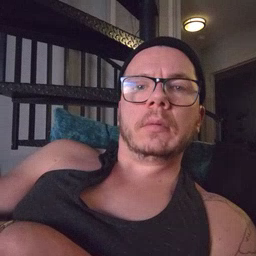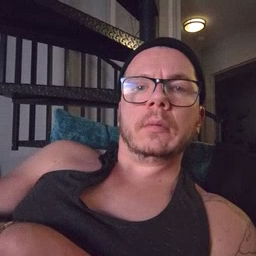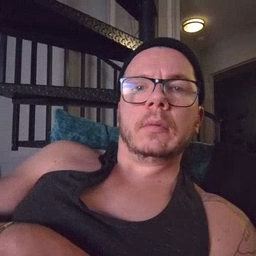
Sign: bee